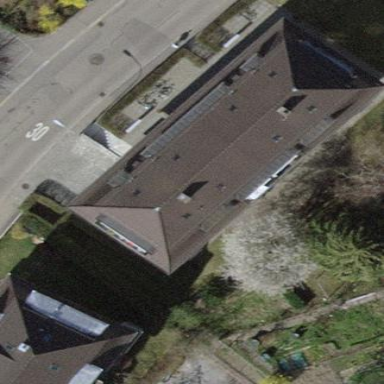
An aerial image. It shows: Hipped roof on apartment building.